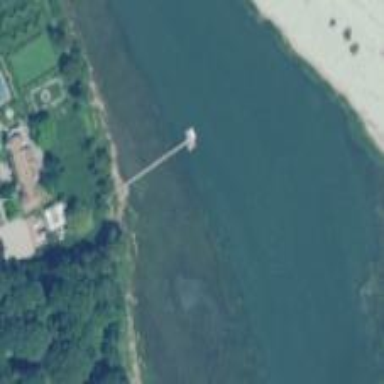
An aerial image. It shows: Man-made pier.